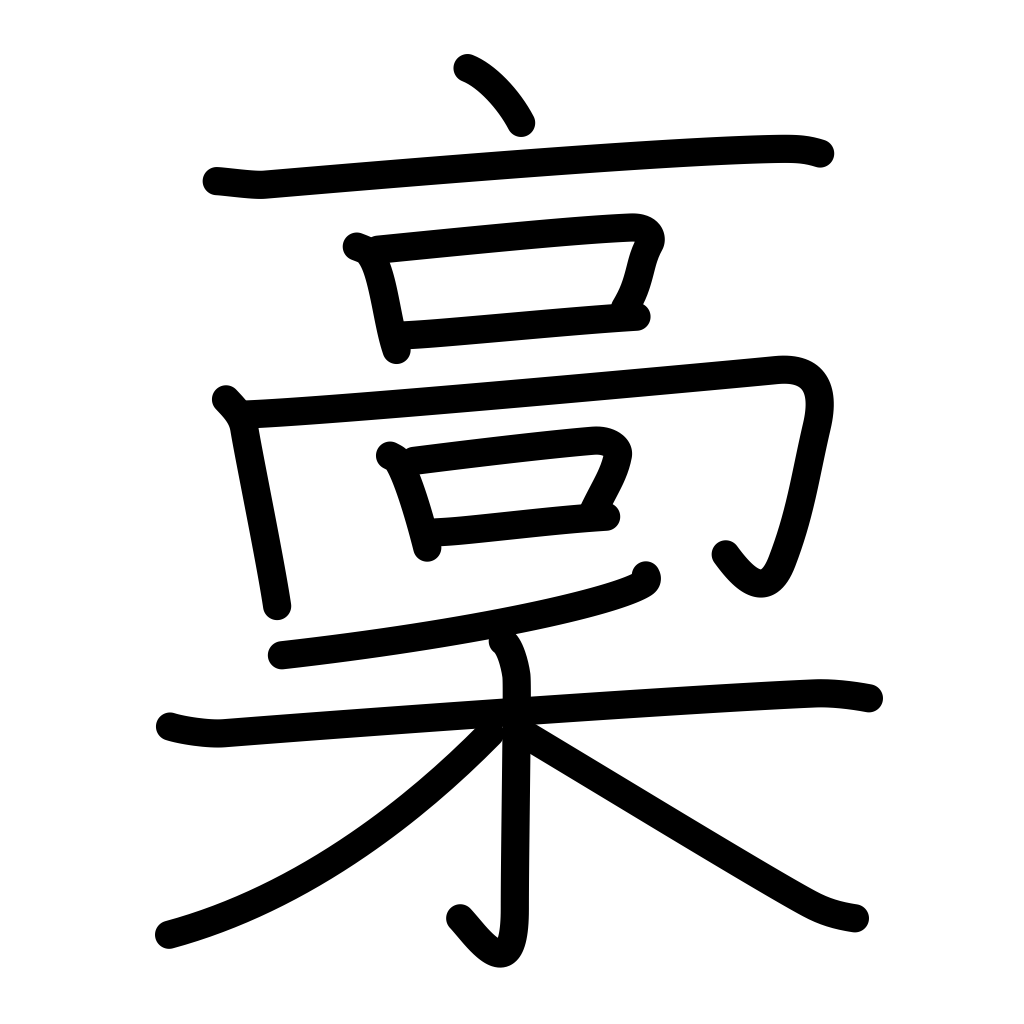
Meaning: draft, manuscript, rough copy